Field crop: maize
Growth stage: 2
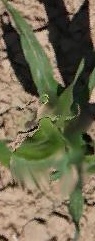
Species: maize